Breast ultrasound image
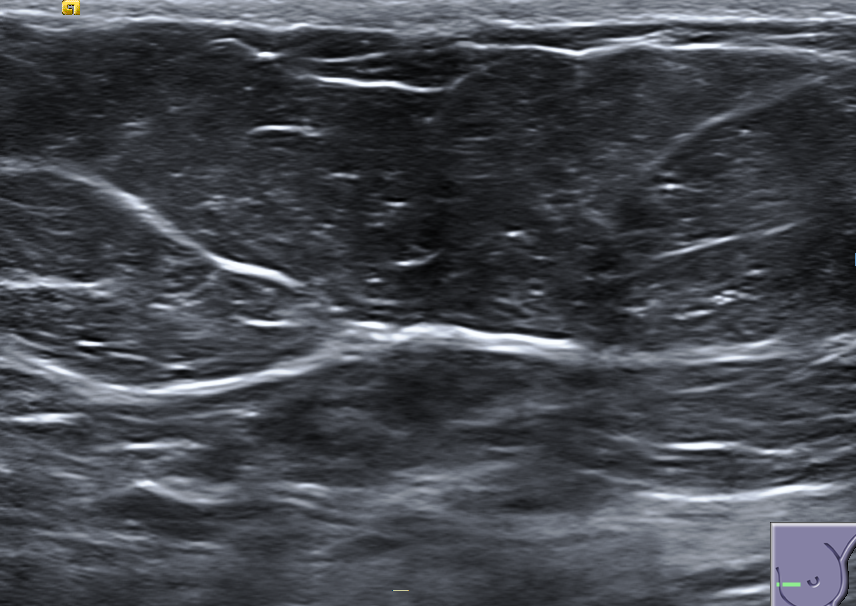
Diagnosis: normal